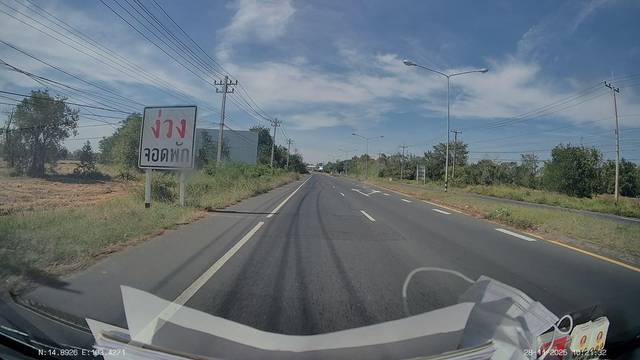
Region: Thailand
Coordinates: 14.893, 103.427